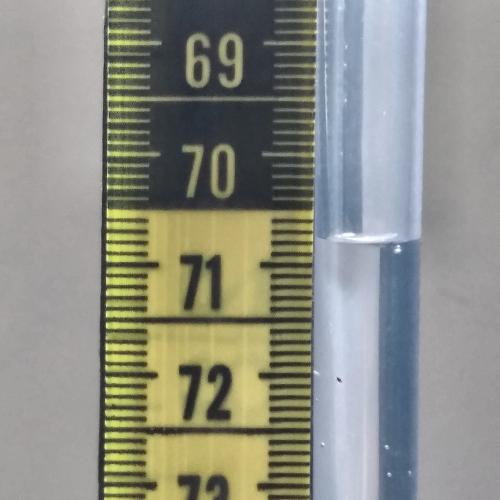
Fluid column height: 70.8 cm